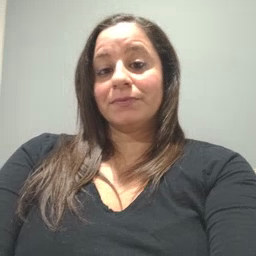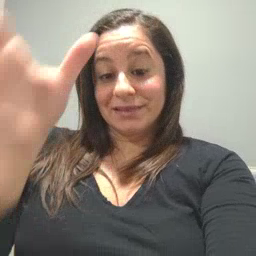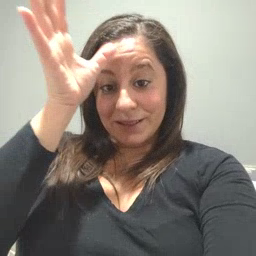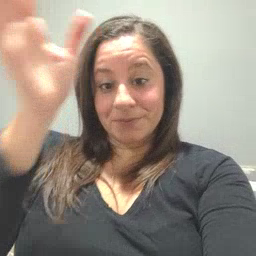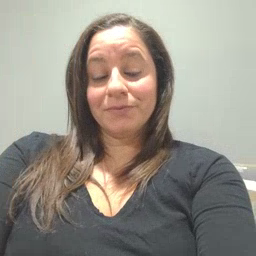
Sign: dad